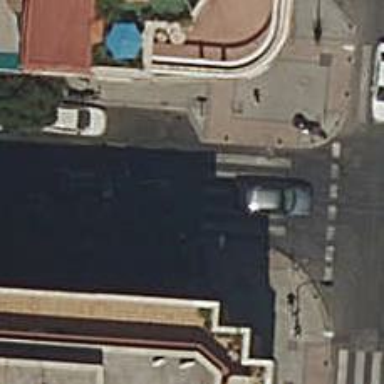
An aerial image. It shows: Marked road crossing.